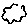
Label: cloud